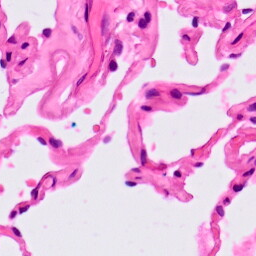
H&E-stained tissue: Lung